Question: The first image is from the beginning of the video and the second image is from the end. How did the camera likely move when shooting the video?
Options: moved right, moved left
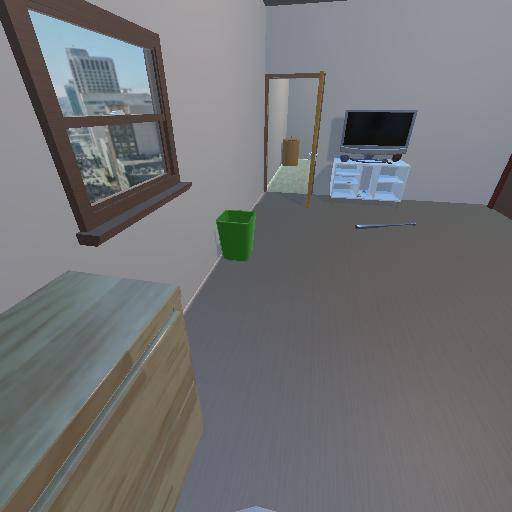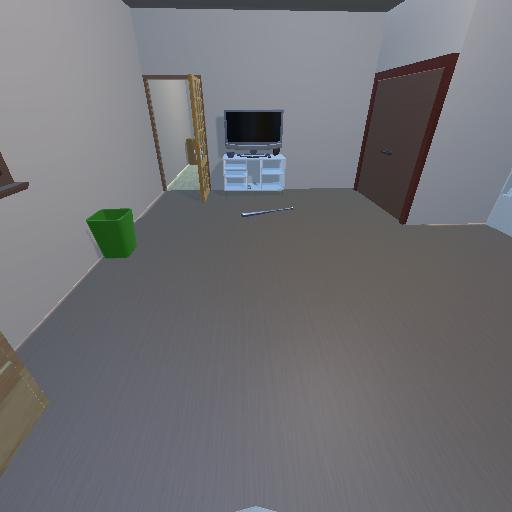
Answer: moved right